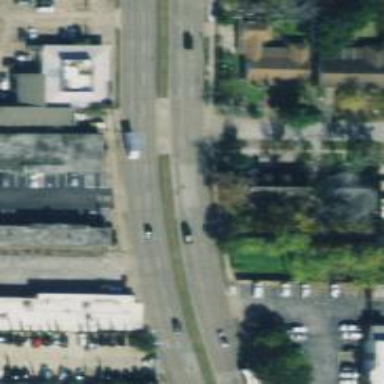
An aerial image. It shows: Secondary road with asphalt surface.